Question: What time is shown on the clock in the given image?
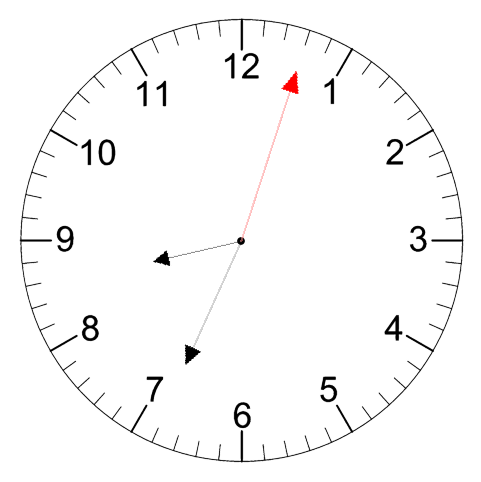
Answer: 08:34:03